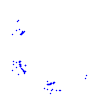
Particle: kaon